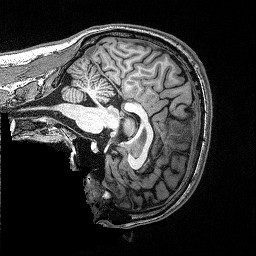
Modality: T1w
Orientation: sagittal
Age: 26
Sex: male
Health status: ill
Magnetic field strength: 3 T
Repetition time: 2.53 s
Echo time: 0.00331 s